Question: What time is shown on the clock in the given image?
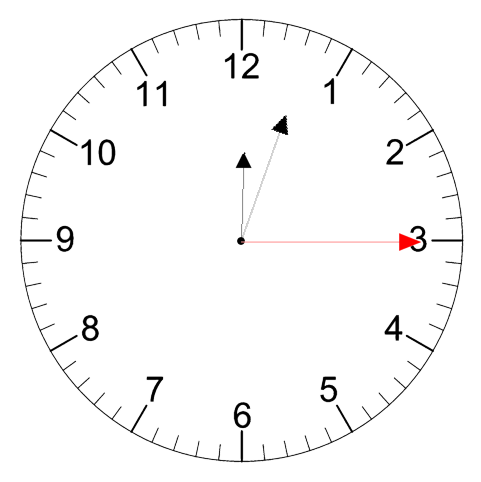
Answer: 12:03:15